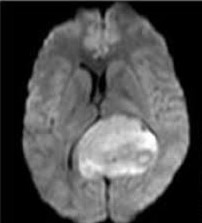
Label: meningioma